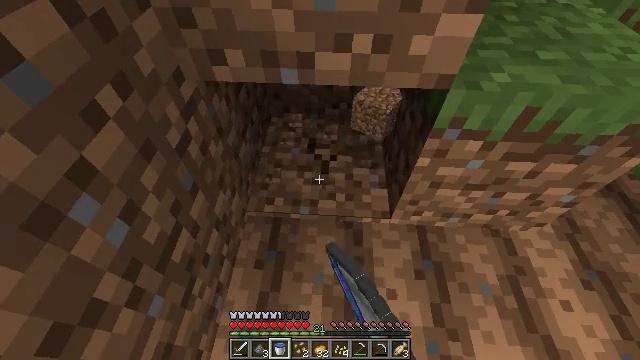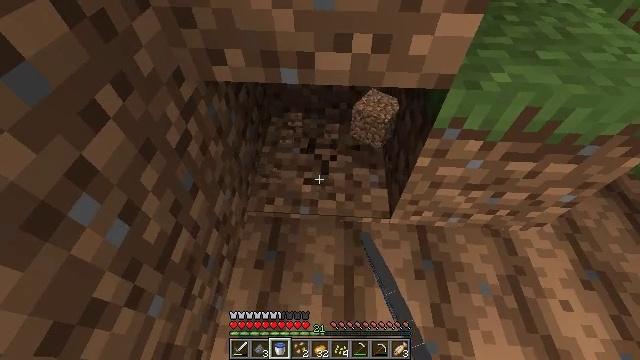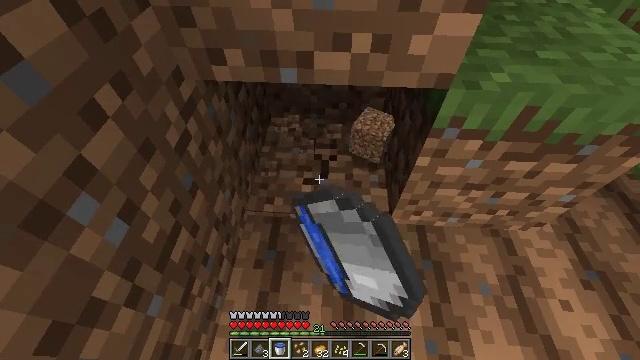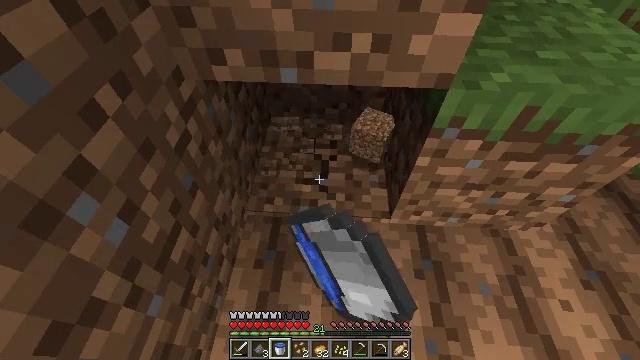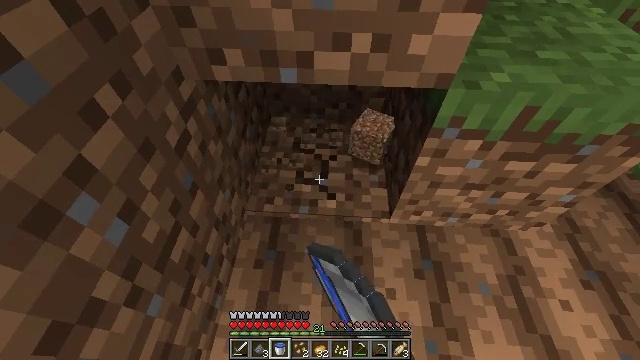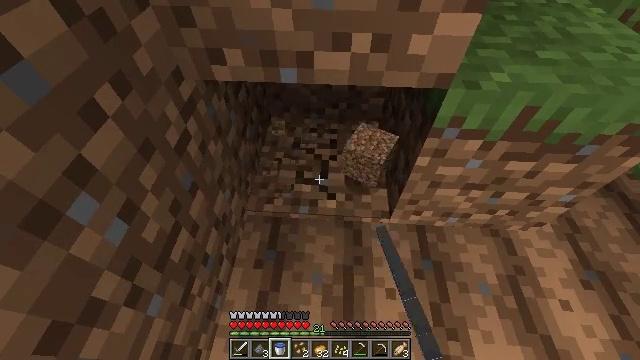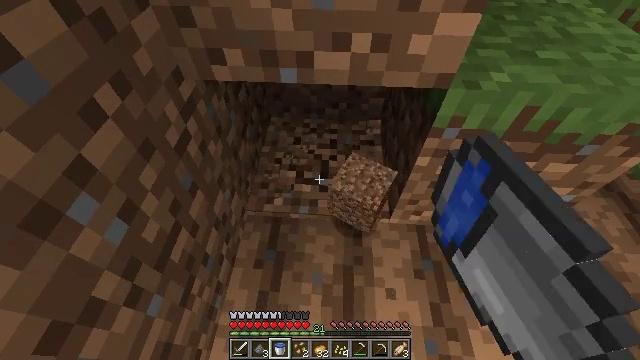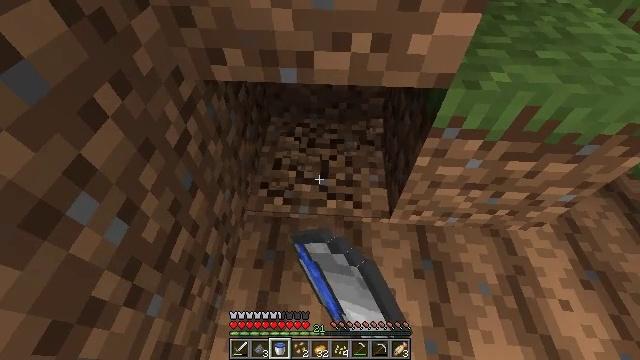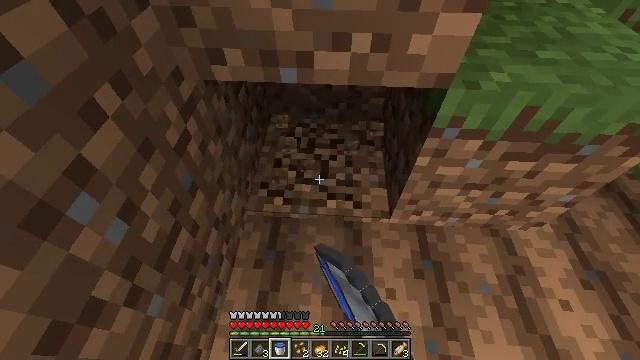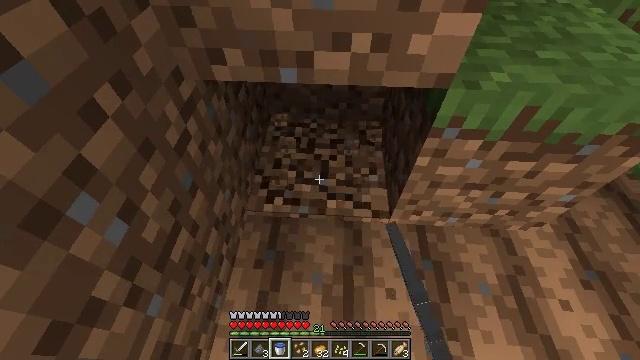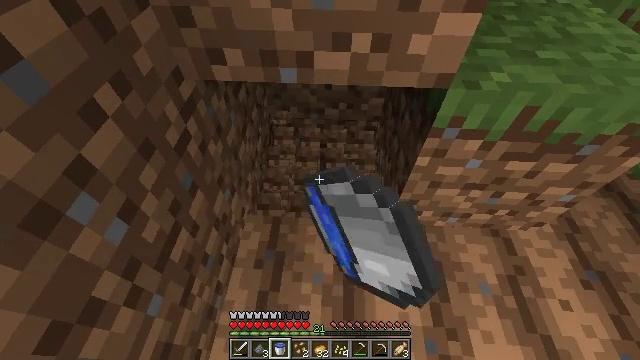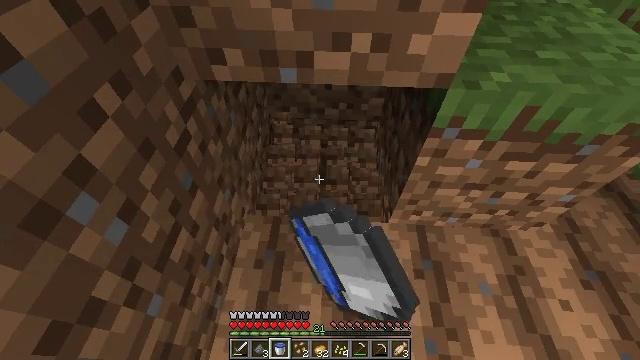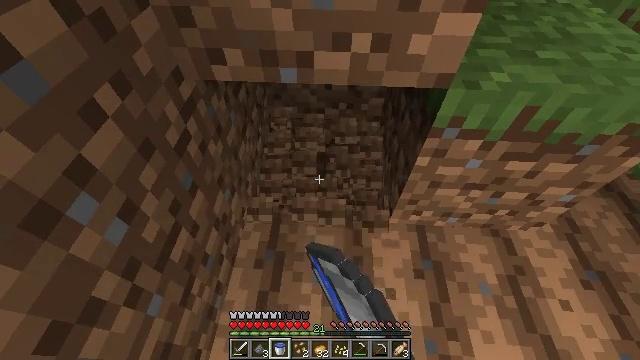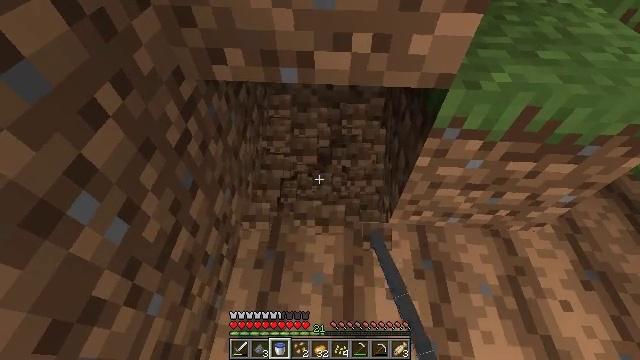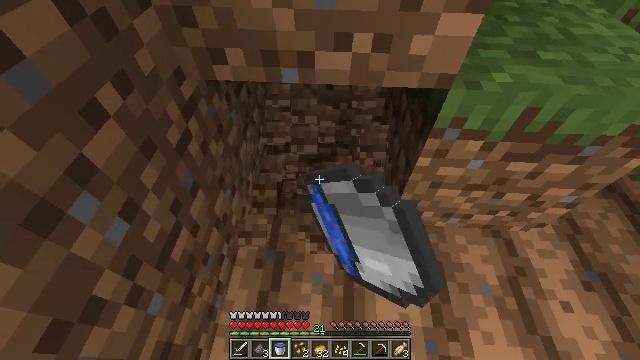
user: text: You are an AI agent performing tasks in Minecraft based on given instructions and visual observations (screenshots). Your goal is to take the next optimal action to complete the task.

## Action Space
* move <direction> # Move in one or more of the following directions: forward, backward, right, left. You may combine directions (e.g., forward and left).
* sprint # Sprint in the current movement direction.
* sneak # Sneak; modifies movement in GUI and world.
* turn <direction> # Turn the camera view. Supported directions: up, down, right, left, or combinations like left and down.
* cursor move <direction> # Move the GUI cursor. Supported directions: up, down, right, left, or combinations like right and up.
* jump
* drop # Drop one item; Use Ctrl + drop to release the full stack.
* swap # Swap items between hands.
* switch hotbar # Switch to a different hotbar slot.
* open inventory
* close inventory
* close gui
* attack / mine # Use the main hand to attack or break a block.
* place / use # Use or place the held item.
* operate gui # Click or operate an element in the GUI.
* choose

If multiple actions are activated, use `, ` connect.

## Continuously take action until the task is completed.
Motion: motion action
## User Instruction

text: Break the dirt block.
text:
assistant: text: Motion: attack / mine
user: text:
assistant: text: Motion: attack / mine
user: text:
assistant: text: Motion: attack / mine
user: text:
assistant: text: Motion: attack / mine
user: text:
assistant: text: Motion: attack / mine
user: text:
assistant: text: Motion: attack / mine
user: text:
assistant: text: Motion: attack / mine
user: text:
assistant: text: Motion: attack / mine
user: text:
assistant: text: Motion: attack / mine
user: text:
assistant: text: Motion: attack / mine
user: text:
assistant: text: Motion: attack / mine
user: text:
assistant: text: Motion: attack / mine
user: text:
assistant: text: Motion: attack / mine
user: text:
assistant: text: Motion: no_op
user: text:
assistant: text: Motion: no_op